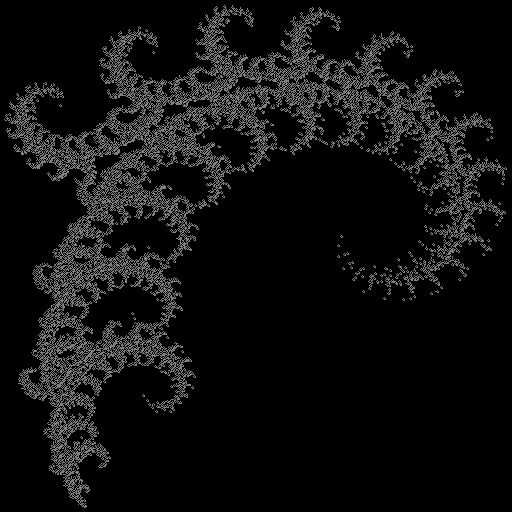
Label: coral